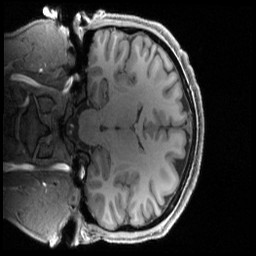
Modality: T1w
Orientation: coronal
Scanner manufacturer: siemens
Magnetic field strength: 3 T
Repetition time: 2.4 s
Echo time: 0.00222 s